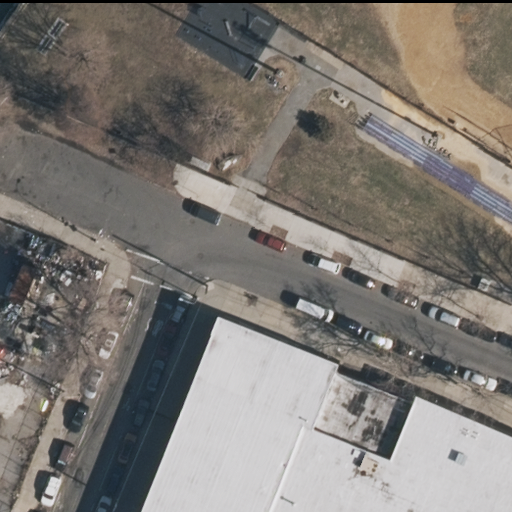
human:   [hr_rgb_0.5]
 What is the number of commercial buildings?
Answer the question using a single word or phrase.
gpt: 0

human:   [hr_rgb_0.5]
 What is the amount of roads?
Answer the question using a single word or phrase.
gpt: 4

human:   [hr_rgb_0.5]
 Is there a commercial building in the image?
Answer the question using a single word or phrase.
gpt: no

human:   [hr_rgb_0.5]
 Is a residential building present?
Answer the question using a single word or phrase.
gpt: yes

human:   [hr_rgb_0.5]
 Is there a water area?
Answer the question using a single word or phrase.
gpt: yes

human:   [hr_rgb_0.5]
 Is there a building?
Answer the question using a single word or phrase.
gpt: yes

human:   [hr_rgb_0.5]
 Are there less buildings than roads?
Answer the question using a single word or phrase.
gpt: yes

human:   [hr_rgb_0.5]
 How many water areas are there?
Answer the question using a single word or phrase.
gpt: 1

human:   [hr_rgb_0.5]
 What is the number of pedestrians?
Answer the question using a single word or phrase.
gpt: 1

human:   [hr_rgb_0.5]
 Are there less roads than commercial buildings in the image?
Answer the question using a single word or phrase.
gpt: no

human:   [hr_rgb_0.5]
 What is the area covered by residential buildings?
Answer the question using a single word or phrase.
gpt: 1883m2

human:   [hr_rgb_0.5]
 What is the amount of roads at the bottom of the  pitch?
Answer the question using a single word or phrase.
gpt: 4

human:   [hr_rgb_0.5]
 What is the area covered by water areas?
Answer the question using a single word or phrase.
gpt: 5m2

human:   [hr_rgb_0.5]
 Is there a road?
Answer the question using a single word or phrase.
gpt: yes

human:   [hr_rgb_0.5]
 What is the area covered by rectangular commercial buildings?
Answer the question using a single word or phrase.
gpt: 0m2

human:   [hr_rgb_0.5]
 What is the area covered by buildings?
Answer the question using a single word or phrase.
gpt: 1883m2

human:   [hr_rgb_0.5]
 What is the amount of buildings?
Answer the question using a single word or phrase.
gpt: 1

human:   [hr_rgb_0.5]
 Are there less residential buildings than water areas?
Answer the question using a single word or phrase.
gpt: no

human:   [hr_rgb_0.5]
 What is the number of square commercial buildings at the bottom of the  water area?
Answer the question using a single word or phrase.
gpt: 0

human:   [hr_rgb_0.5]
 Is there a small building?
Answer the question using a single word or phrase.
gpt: no

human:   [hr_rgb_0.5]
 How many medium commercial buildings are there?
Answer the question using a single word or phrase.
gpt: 0

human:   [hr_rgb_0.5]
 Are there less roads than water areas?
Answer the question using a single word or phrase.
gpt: no

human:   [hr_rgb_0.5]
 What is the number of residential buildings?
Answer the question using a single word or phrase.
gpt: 1

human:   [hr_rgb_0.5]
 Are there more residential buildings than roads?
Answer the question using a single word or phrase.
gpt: no

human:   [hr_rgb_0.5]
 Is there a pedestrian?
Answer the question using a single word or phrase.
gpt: yes

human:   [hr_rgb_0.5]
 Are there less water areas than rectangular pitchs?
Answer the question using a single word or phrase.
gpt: no

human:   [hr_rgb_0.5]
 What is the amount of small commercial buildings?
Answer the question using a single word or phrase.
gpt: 0

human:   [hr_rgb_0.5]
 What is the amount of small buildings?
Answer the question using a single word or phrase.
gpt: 0

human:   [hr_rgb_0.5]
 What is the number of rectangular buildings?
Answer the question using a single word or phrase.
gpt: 0

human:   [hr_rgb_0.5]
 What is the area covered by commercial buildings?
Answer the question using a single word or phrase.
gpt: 0m2

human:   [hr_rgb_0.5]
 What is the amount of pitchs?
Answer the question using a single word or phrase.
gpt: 1

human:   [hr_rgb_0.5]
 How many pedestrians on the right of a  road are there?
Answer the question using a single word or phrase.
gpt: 1

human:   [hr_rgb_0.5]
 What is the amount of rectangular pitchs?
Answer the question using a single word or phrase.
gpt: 1

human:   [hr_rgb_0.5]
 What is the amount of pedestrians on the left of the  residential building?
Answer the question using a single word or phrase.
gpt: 0

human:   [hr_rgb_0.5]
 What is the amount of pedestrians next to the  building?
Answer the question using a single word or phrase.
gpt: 1

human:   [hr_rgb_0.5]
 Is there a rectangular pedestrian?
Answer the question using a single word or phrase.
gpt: no

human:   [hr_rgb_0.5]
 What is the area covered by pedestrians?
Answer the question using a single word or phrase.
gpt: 857m2

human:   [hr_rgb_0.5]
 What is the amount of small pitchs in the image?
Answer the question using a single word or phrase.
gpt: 0

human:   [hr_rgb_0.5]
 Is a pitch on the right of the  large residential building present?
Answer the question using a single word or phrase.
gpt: no

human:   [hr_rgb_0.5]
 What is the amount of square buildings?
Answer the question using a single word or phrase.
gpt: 0

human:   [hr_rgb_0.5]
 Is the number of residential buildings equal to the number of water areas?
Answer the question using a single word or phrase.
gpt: yes

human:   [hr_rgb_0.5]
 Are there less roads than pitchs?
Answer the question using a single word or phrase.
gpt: no

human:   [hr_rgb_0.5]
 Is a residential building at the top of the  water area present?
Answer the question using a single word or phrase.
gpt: no

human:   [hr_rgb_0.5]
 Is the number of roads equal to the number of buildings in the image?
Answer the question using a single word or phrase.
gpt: no

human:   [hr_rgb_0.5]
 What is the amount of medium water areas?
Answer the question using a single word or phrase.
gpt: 0

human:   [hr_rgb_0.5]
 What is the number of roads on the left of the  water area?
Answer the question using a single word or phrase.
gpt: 1

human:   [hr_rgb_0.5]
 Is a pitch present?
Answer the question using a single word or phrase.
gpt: yes

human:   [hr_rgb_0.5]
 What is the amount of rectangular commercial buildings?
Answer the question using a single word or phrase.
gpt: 0

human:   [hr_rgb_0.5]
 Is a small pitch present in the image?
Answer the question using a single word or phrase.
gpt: no

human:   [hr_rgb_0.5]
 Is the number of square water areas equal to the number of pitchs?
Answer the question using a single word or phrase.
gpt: no

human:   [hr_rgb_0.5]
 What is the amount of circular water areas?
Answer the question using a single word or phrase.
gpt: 0

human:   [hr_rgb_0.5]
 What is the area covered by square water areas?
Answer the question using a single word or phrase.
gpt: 0m2

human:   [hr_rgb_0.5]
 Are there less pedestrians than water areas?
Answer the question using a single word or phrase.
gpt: no

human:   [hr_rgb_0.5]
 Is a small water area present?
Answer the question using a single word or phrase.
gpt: yes

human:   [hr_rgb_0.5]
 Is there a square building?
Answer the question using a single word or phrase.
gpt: no

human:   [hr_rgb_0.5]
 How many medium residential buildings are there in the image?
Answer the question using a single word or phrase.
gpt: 0

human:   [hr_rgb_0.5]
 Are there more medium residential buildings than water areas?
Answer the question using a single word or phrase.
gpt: no

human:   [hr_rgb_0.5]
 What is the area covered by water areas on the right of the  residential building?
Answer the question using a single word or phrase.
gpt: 0m2

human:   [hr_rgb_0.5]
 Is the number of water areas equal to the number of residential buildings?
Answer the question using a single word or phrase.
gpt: yes

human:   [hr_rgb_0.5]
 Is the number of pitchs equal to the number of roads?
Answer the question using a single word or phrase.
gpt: no

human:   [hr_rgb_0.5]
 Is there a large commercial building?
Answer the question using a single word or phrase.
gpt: no

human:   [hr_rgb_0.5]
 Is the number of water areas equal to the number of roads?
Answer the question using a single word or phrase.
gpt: no

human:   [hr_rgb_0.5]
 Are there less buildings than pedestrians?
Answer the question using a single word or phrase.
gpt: no

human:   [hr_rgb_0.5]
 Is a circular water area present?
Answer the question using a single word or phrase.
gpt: no